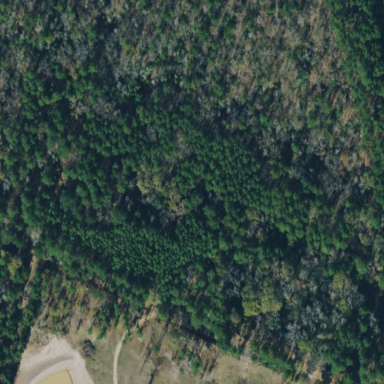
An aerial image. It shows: Evergreen woodland with needle-leaved trees.